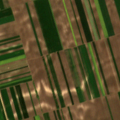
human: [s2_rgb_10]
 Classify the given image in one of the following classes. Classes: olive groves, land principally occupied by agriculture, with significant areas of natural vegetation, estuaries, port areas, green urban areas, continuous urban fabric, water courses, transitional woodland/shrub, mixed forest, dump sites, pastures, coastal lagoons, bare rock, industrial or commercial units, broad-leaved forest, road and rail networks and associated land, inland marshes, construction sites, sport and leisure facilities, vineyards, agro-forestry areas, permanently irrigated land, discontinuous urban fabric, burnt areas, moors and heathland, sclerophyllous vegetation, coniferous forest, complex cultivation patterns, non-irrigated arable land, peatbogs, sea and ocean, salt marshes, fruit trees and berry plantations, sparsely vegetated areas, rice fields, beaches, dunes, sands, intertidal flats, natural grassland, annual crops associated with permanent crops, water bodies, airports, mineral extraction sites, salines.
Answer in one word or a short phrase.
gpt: non-irrigated arable land